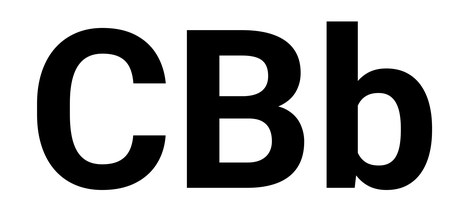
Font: Roboto_Bold